Interaction volume radius: 5 \u00c5
Interaction volume height: 10 \u00c5
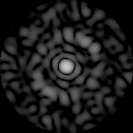
Disorder parameter: 0.7858